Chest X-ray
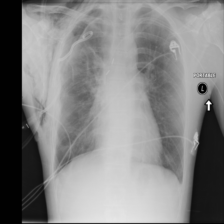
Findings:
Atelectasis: positive
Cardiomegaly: negative
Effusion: negative
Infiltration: positive
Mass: negative
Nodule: negative
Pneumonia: negative
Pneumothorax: positive
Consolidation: negative
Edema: negative
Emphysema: positive
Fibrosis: negative
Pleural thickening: negative
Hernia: negative